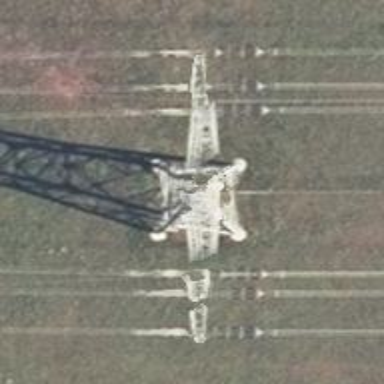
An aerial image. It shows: Power tower.